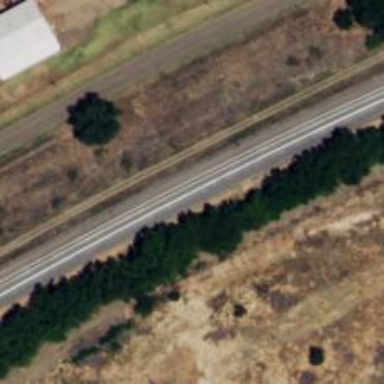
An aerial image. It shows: Railway siding with rails.